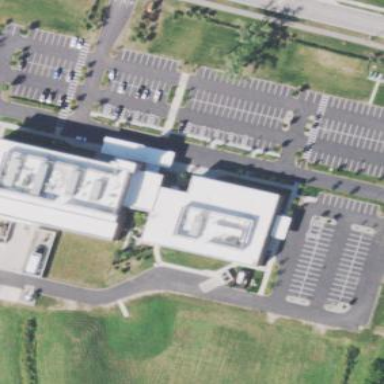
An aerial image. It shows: Hospital building.